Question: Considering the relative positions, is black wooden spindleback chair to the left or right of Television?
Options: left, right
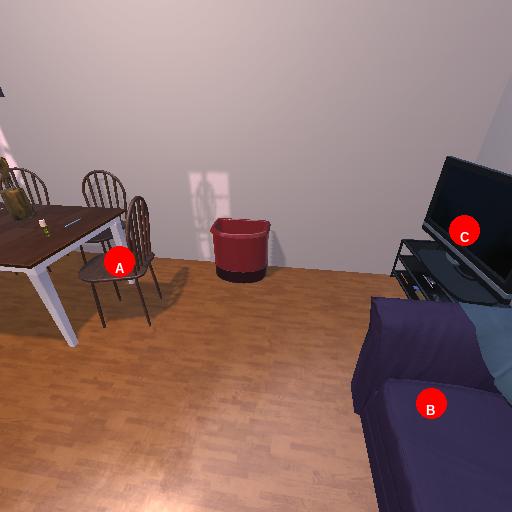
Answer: left